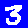
Digit: 3